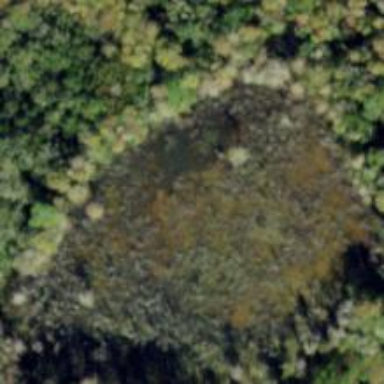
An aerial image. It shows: Marsh wetland.